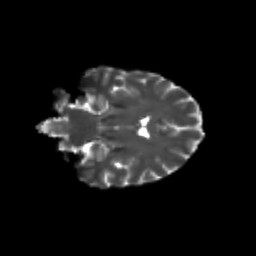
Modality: T2w
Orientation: coronal
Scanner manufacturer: siemens
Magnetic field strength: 3 T
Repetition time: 9.2 s
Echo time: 0.084 s